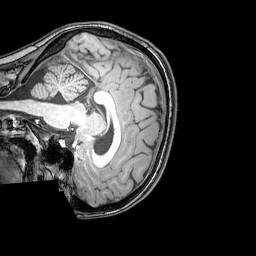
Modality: T1w
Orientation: sagittal
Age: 24
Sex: female
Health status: healthy
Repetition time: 0.081 s
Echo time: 0.037 s